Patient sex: M
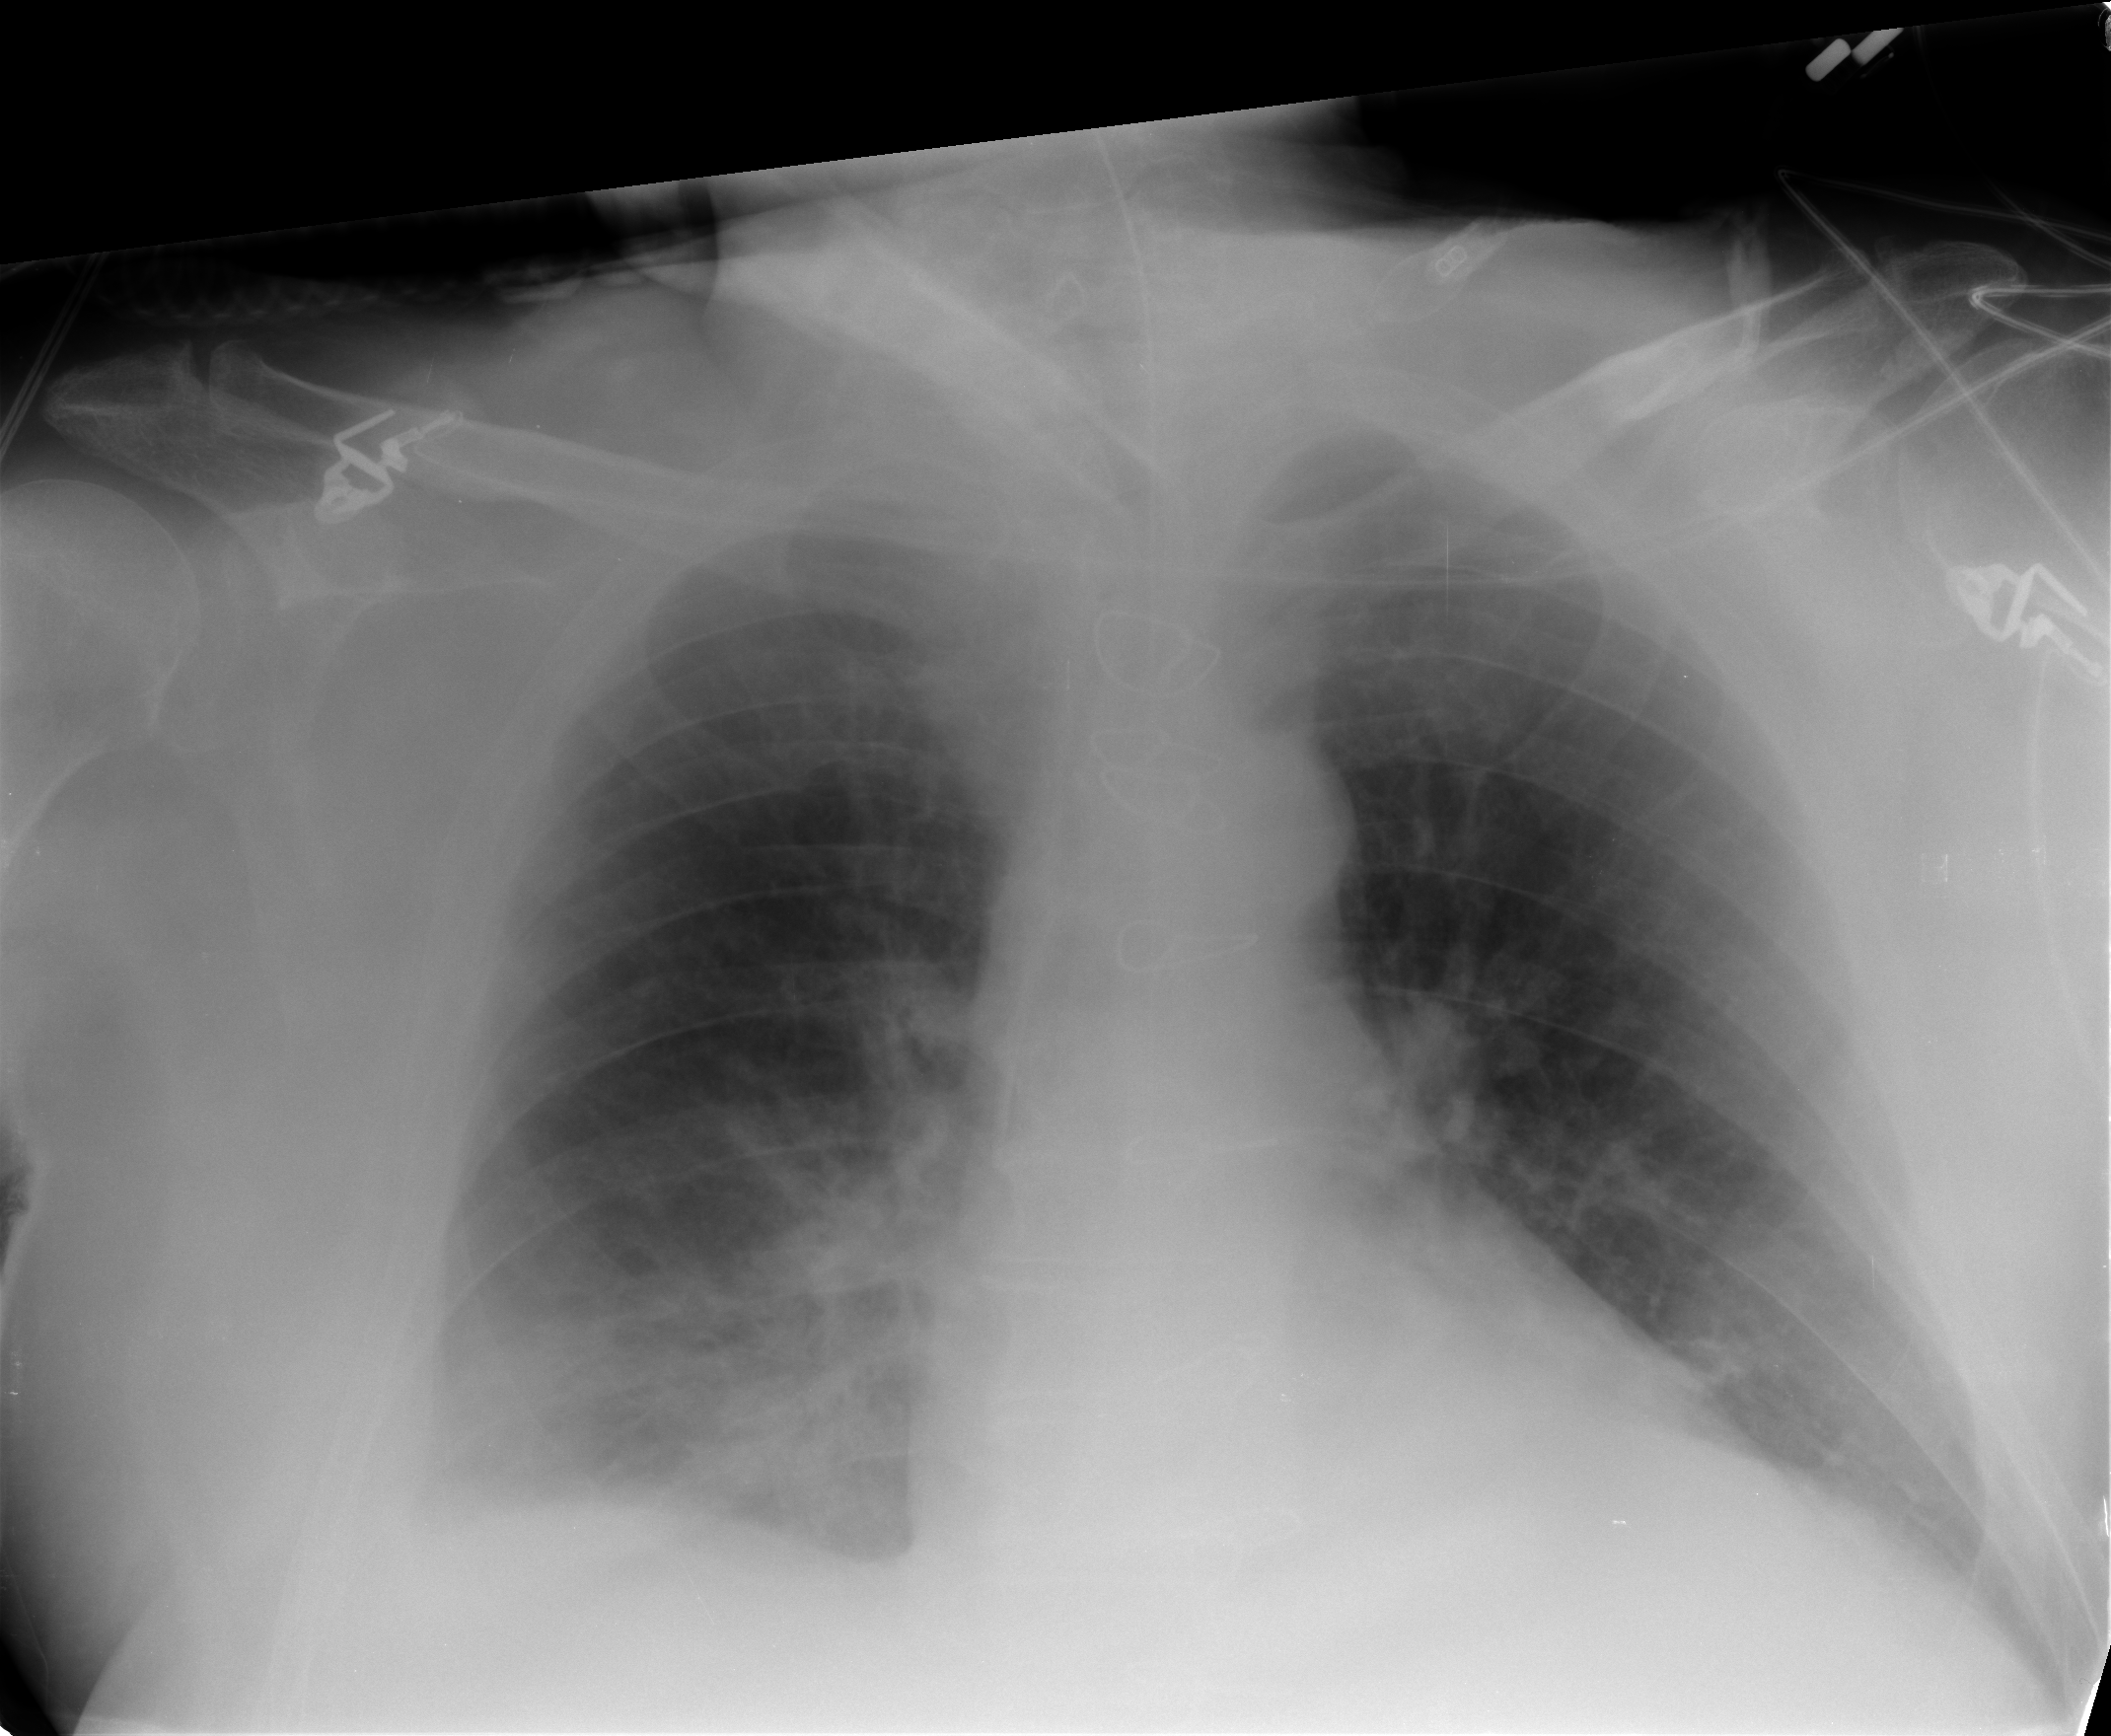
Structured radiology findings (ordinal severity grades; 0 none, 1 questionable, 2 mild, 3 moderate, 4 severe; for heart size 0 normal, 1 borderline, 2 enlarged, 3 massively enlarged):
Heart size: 0
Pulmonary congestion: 1
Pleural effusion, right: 2
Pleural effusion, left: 1
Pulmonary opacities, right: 3
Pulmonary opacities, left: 1
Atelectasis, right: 2
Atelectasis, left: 2